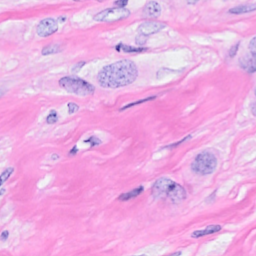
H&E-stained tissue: Breast